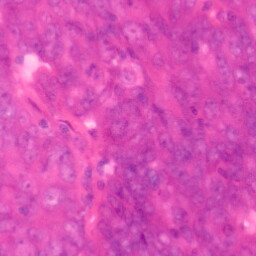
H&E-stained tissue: Colon